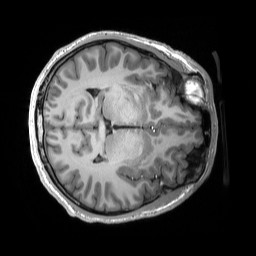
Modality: T1w
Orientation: axial
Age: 19
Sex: male
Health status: healthy
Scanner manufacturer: siemens
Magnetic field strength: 3 T
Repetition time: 2.53 s
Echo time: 0.00227 s